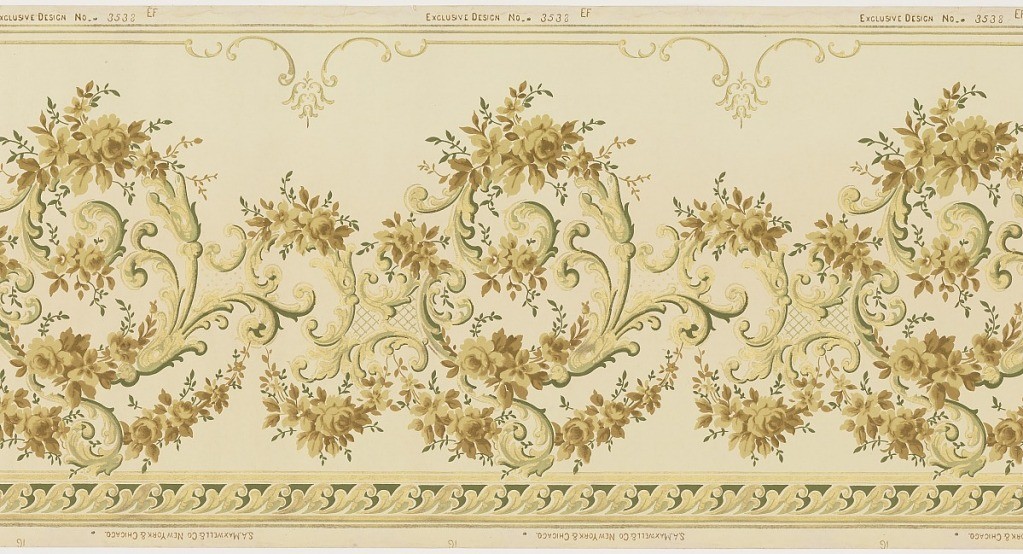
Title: Frieze
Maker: Maxwell & Co., S.A., Chicago, Illinois, USA
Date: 1905–1915
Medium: Machine-printed paper
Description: Large rinceau adorned with bouquets of green flowers. Small pendant bell flower and rail at top. Undulate band at bottom. Printed in green and white on light green background.